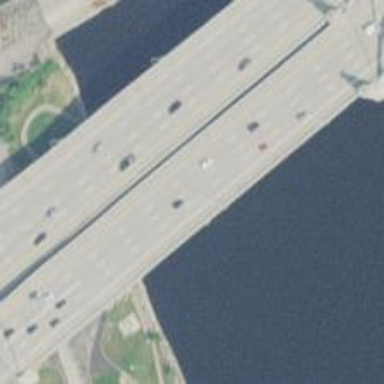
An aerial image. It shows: Man-made bridge.